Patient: sex M, age 75
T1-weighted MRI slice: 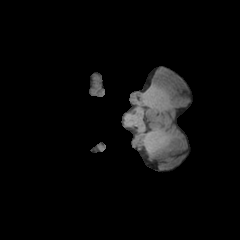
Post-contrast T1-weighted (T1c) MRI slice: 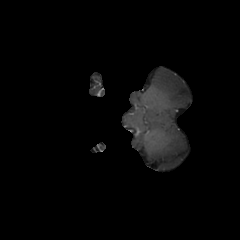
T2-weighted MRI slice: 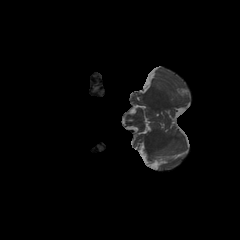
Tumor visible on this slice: yes
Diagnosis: Glioblastoma, IDH-wildtype
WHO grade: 4